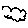
Label: cloud